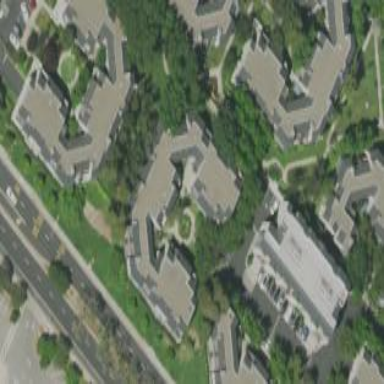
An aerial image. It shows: View of apartment building.